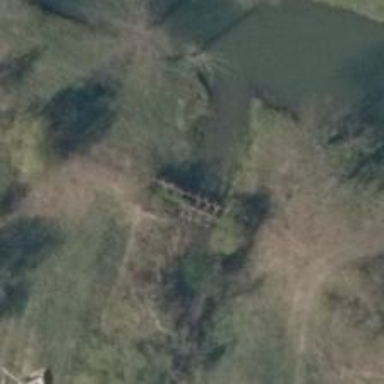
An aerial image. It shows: Abandoned railway bridge.